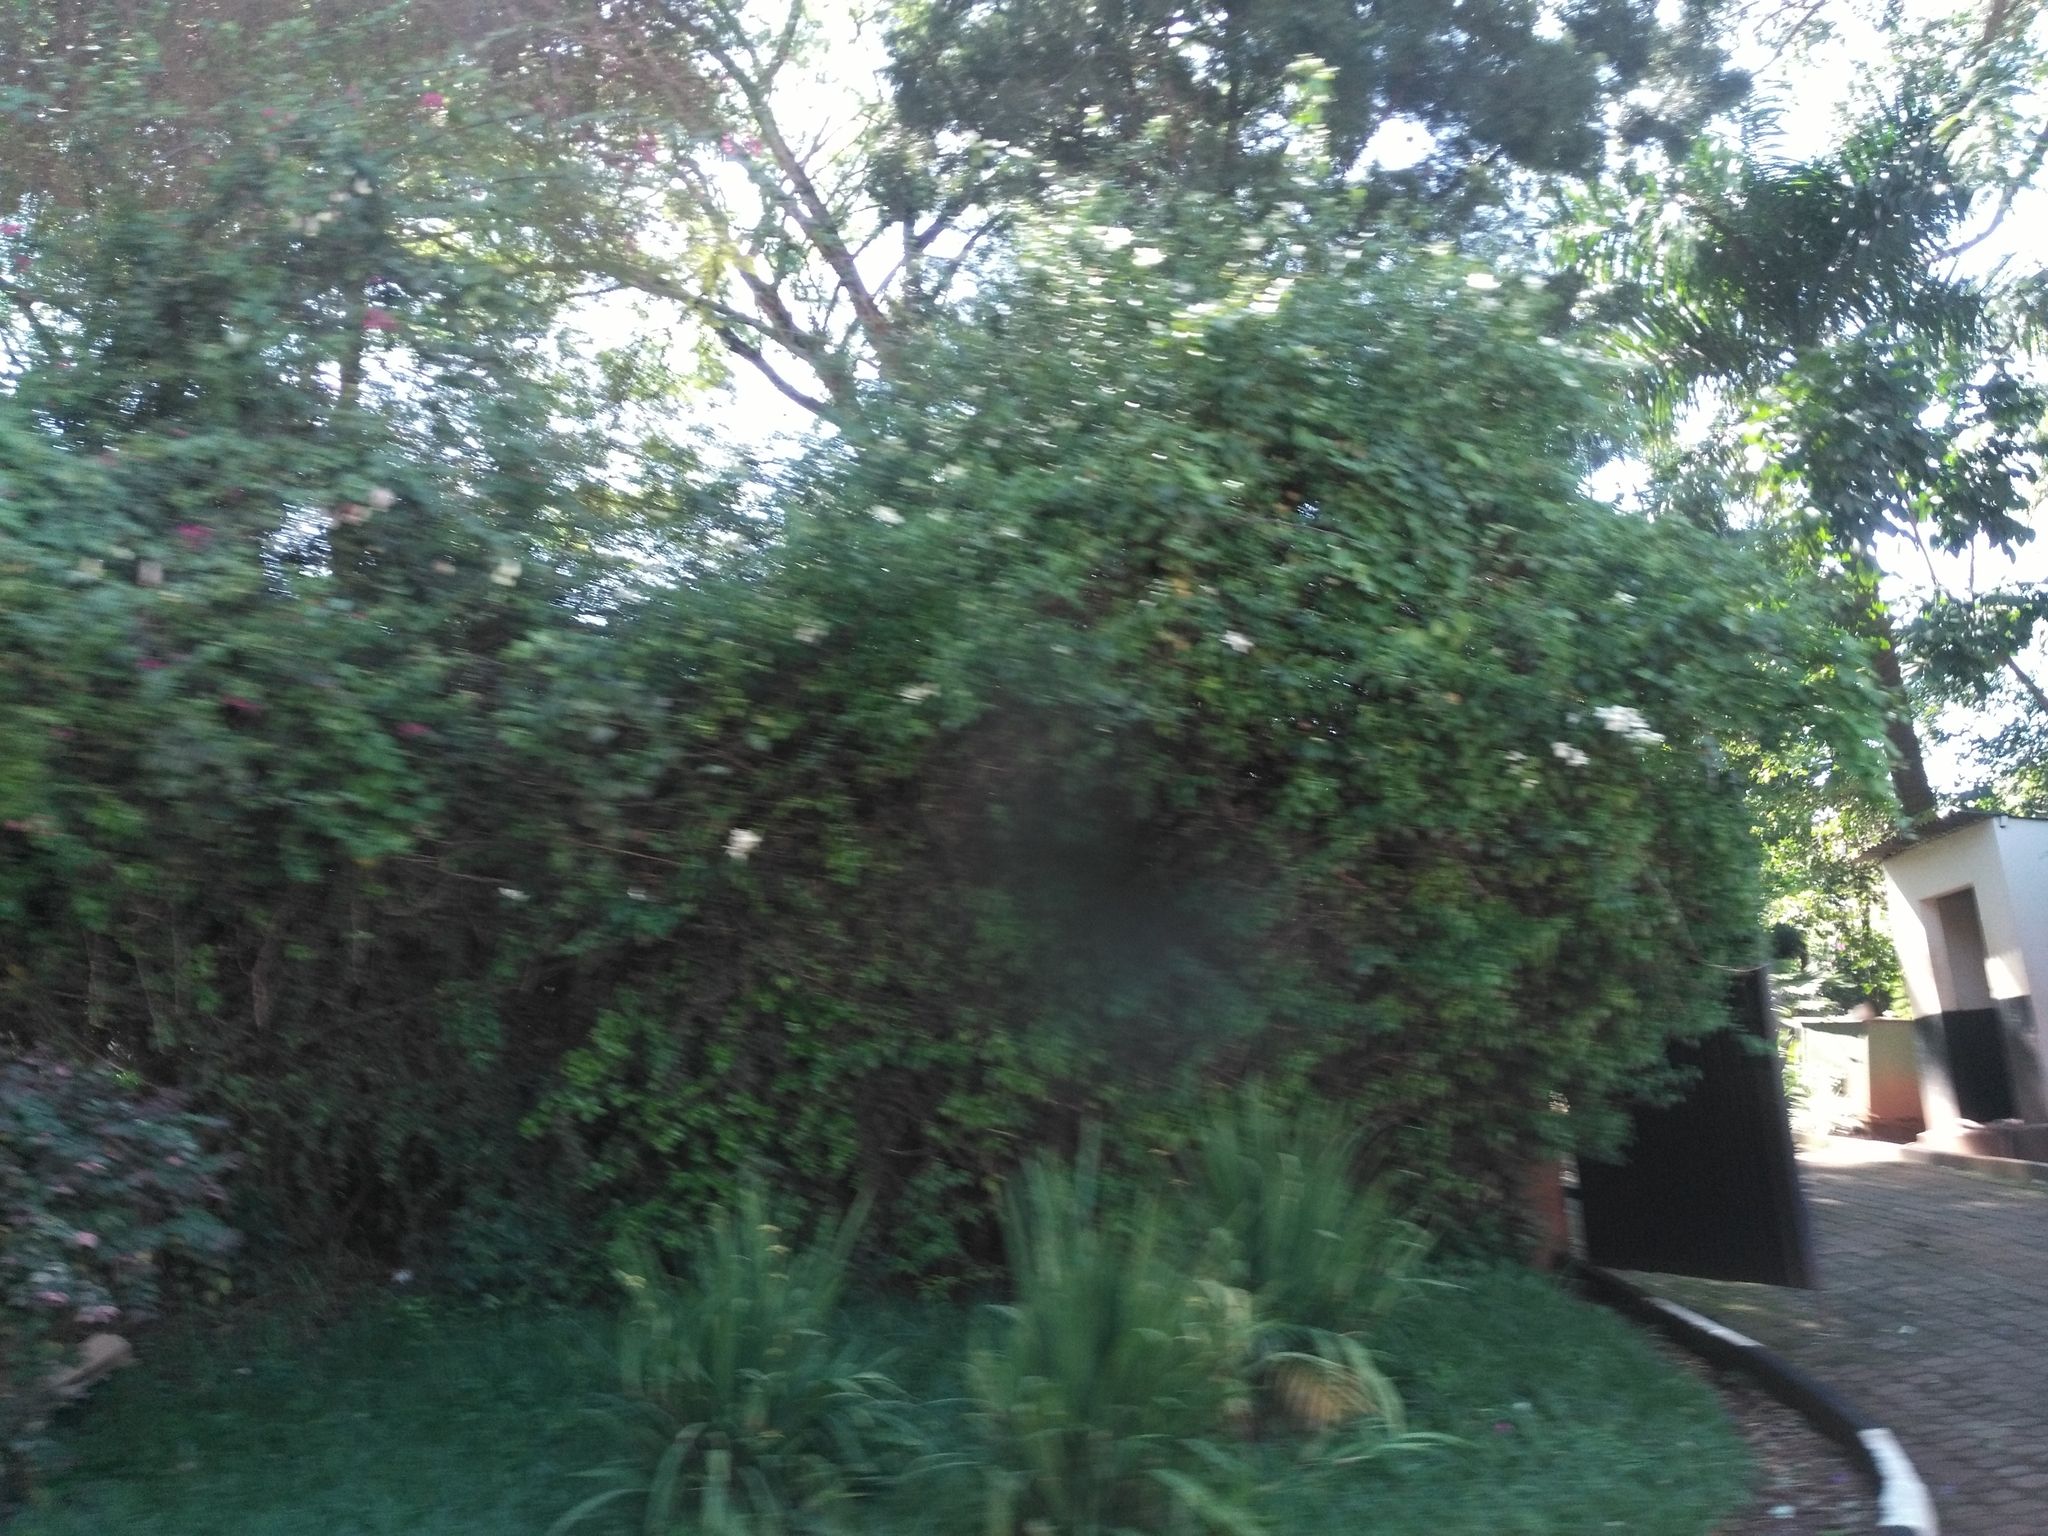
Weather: clear
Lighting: day
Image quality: slightly poor
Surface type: walking surface
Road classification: residential
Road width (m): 10.0
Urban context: urban centre
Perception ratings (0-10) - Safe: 3.97, Lively: 2.53, Beautiful: 8.03, Boring: 4.49, Depressing: 2.81, Wealthy: 4.41